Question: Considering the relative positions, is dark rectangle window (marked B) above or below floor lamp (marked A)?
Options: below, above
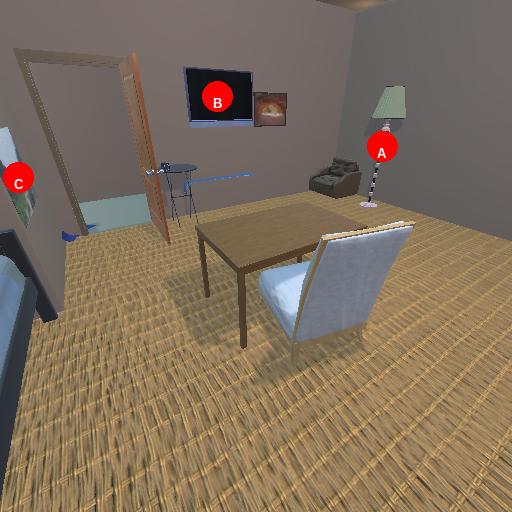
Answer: below